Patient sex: M
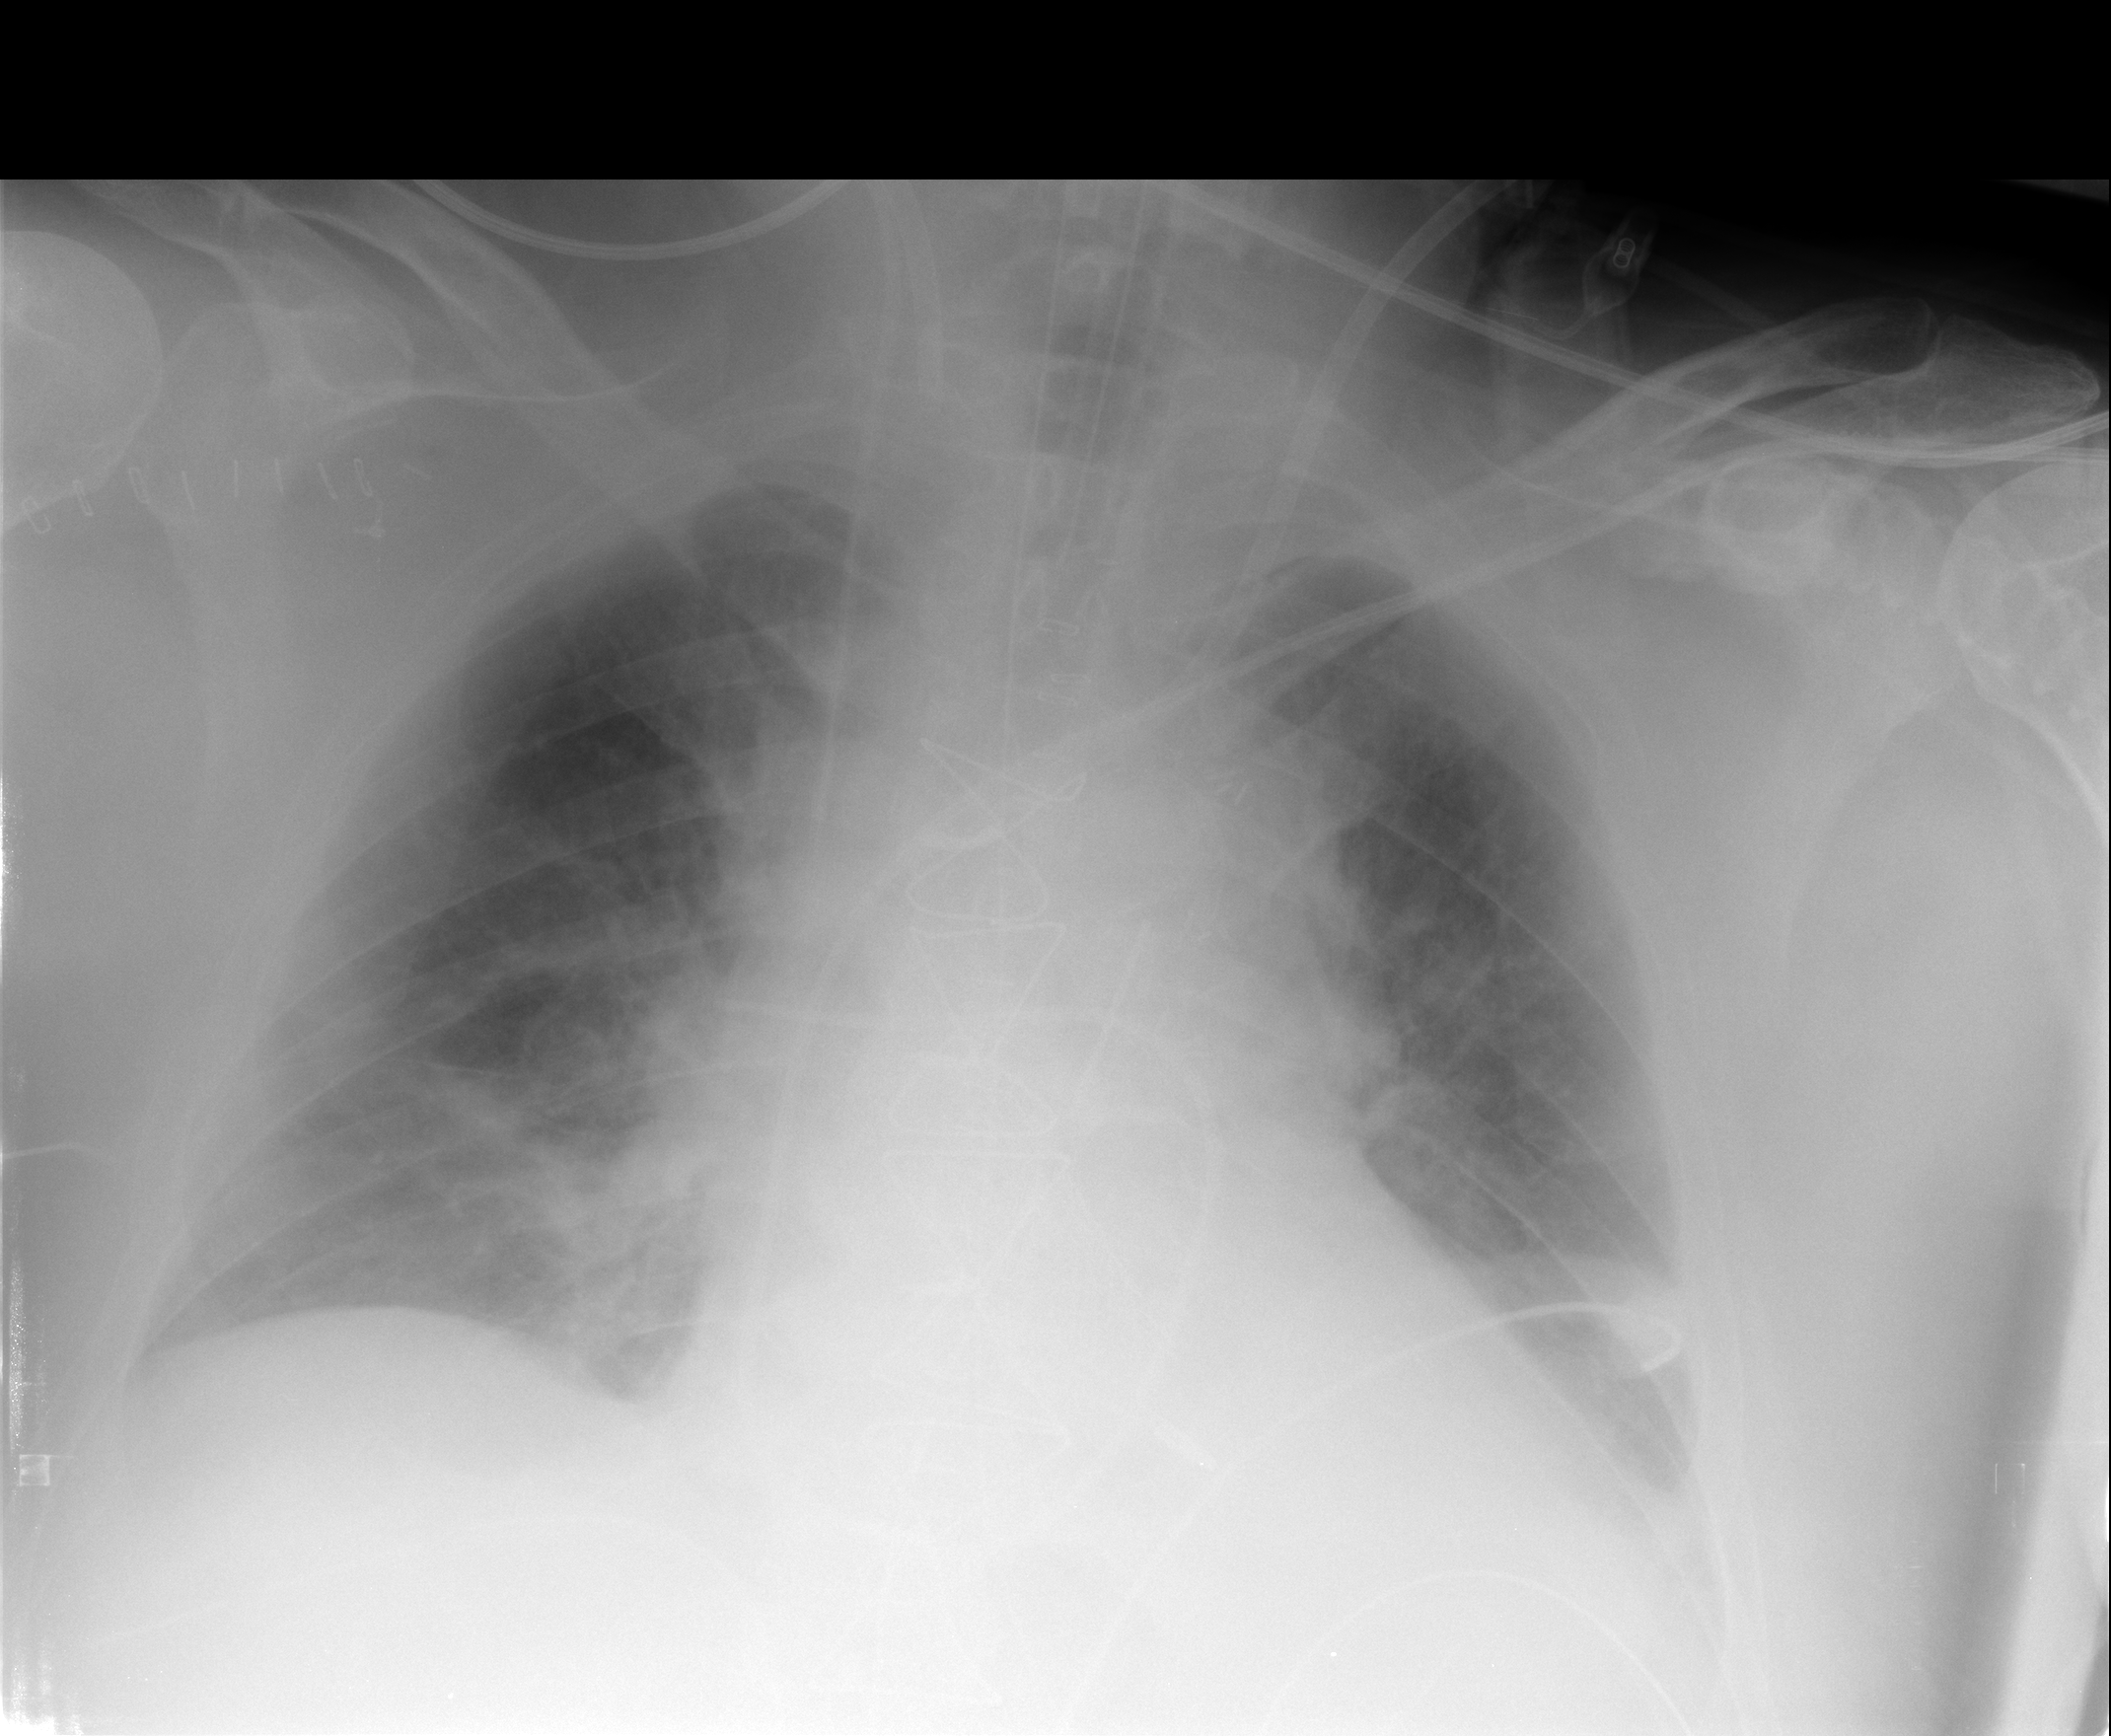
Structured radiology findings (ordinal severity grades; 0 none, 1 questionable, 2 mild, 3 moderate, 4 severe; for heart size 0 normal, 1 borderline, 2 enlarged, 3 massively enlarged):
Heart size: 2
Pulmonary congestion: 2
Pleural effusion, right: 0
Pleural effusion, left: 1
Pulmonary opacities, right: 0
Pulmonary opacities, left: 0
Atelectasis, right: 2
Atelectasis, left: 2